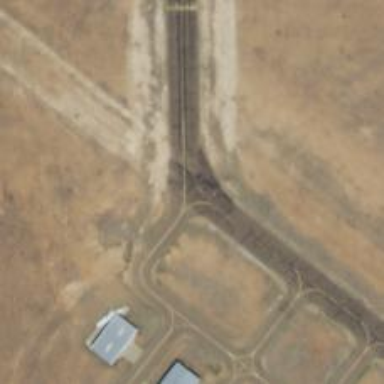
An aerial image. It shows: Asphalt taxiway at the airport.